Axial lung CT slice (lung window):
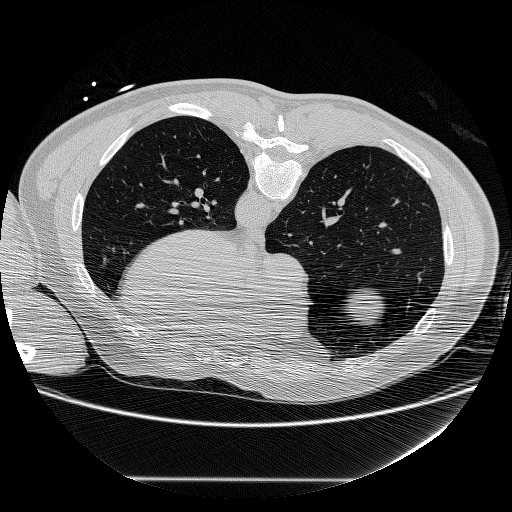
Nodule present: no